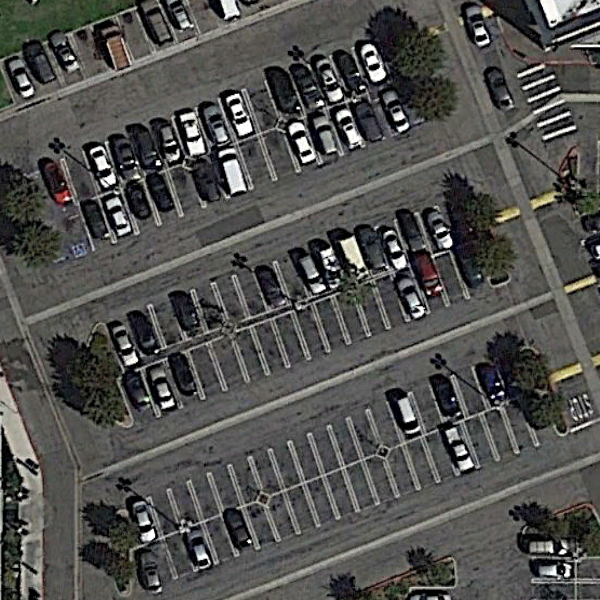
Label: Parking